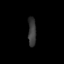
Tissue: skin
Cell type: Epithelial cells
Senescence score: 0.2751
Nuclear area (px): 222
Mean DAPI intensity: 57.05